Question: I have a couple of queries which pull data for use in a graph.
'''
<cfquery name='clusterPrivateReferrals' dbtype="query">
SELECT organisationName, count(messageID)*1000/listSize as msgCount
FROM clusterReferrals
WHERE datecreated>#refRateStartDate#
AND refTypeID=3
GROUP BY organisationName, listSize
</cfquery>
<cfquery name='clusterNHSReferrals' dbtype="query">
SELECT organisationName, count(messageID)*1000/listSize as msgCount
FROM clusterReferrals
WHERE datecreated>#refRateStartDate#
AND refTypeID<>3
GROUP BY organisationName, listSize
</cfquery>
'''
The graph code is
'''
<cfchart format="flash" title="Cluster referrals per 1000 patients from #dateformat(refRateStartDate, 'dd-mmm-yy')#" chartWidth="470" chartHeight="380" fontSize="12" style="chart.xml" seriesPlacement = "stacked" showLegend = "yes">
<cfchartseries type="bar" seriescolor="##FFD800" seriesLabel="Private" query="clusterPrivateReferrals" valueColumn="msgCount" ItemColumn="organisationName">
</cfchartseries>
<cfchartseries type="bar" seriescolor="##F47D30" seriesLabel="NHS" query="clusterNHSReferrals" valueColumn="msgCount" ItemColumn="organisationName">
</cfchartseries>
</cfchart>
'''
this gives me the following graph

How do I get the data displayed sorted by the total of the stacked elements?
@ Ben
That got me on the right track, I didnt previously know QOQ could combine 2 completely different queries
'''
<cfquery name='clusterPrivateReferrals' dbtype="query">
SELECT organisationName, count(messageID)*1000/listSize as privateRate
FROM allReferrals
WHERE datecreated>#refRateStartDate#
AND refTypeID=3
GROUP BY organisationName, listSize
</cfquery>
<cfquery name='clusterNHSReferrals' dbtype="query">
SELECT organisationName, count(messageID)*1000/listSize as nhsRate
FROM allReferrals
WHERE datecreated>#refRateStartDate#
AND refTypeID<>3
GROUP BY organisationName, listSize
</cfquery>
<cfquery name="stackOrder" dbtype="query">
select clusterPrivateReferrals.privateRate,
clusterNHSReferrals.nhsRate,
clusterPrivateReferrals.organisationName,
(clusterPrivateReferrals.privateRate + clusterNHSReferrals.nhsRate) as totalRate
from clusterPrivateReferrals, clusterNHSReferrals
WHERE clusterNHSReferrals.organisationName = clusterPrivateReferrals.organisationName
order by totalRate desc
</cfquery>
'''
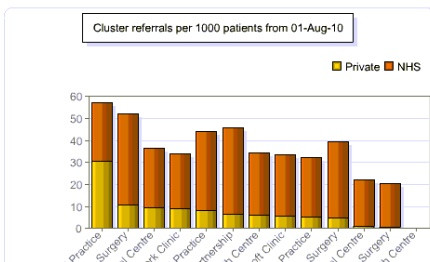
Answer: The simplest way would be to use a QofQ:
'''
<cfquery name="stackOrder" dbtype="query">
select clusterPrivateReferrals.msgCount as privateReferrals,
clusterNHSReferrals.msgCount as NHSReferrals,
clusterPrivateReferrals.organizationName
from clusterPrivateReferrals
join clusterNHSReferrals on clusterNHSReferrals.organizationName = clusterPrivateReferrals.organizationName
order by (privateReferrals+privateReferrals) desc
</cfquery>
'''
I've not tested this, so you may need to tweak it a little.
Now, you should be able to use the two Referrals columns as the data columns for the graph.